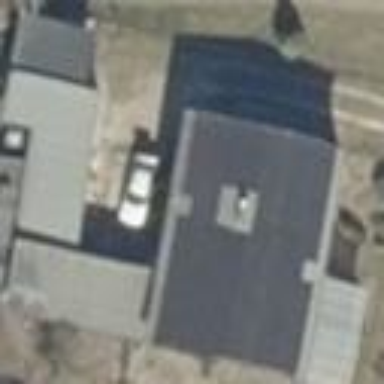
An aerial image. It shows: Simple house.